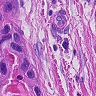
Metastatic tissue present: yes